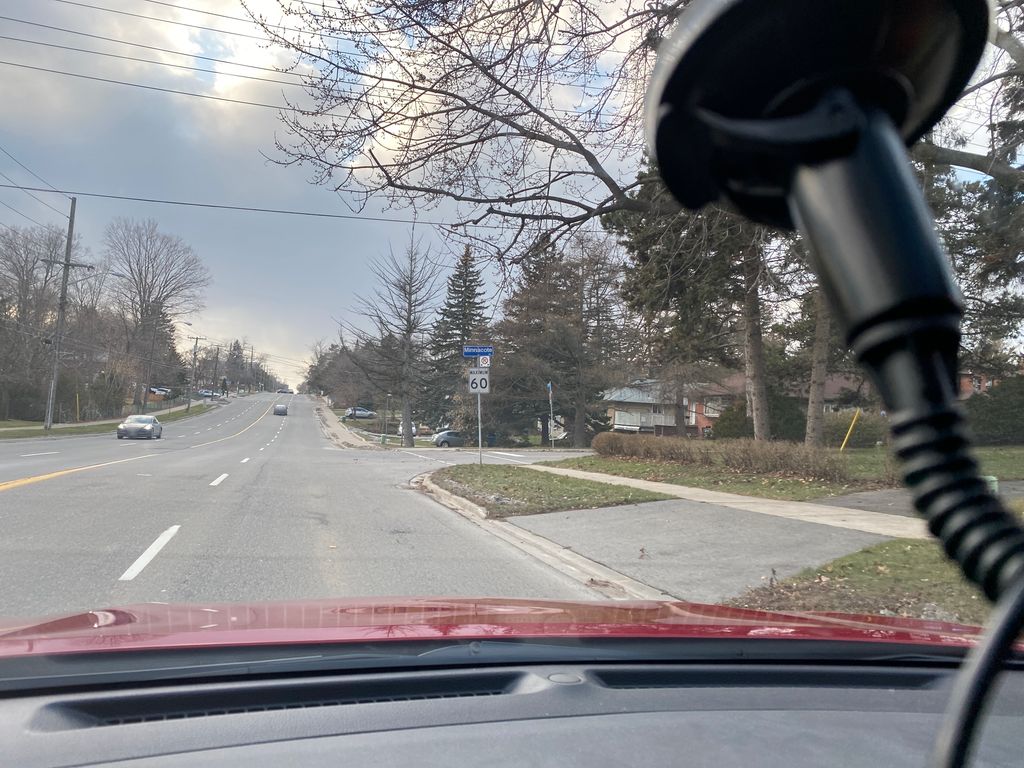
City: toronto